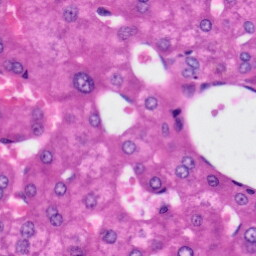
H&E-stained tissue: Liver